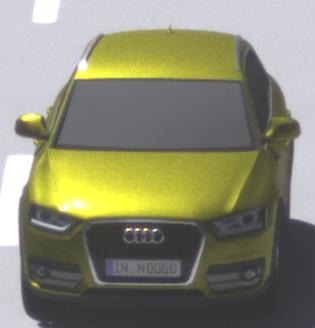
Make: Audi
Model: Q3 1.4 TFSI
Detailed model: Q3 (8U)
Model produced from: 2013/07
Model produced until: 2014/10
Doors: 5
Color: yellow
Road condition: dry road
Daytime: midday
Contrast: high contrast